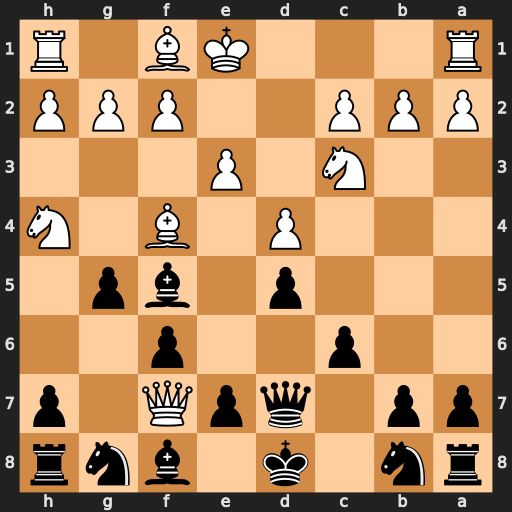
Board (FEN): rn1k1bnr/pp1qpQ1p/2p2p2/3p1bp1/3P1B1N/2N1P3/PPP2PPP/R3KB1R
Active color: b
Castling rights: KQ
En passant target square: -
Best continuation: Nh6 Qxf8+ Rxf8